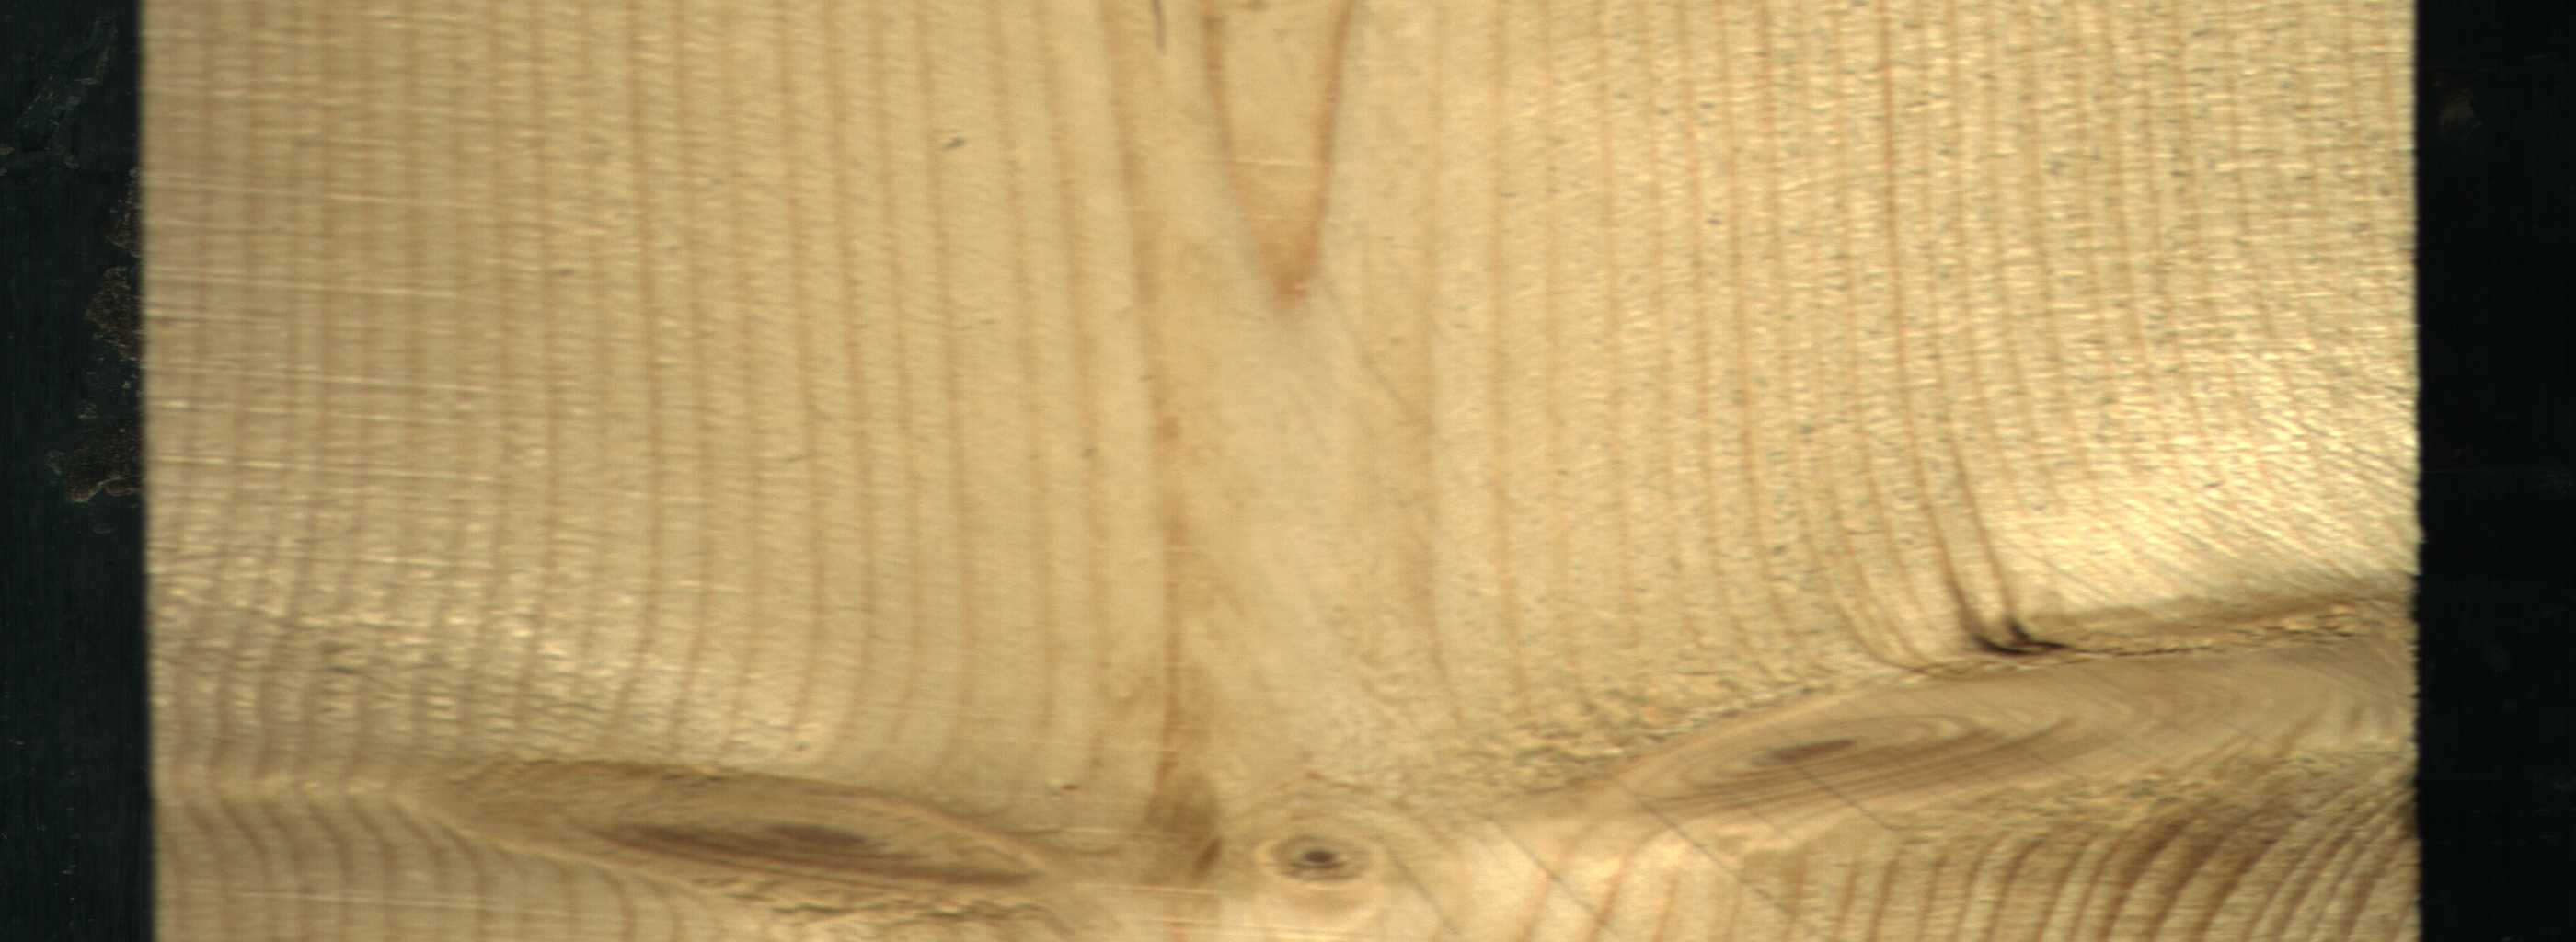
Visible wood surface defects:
Dead_Knot
Live_Knot
Live_Knot
Live_Knot